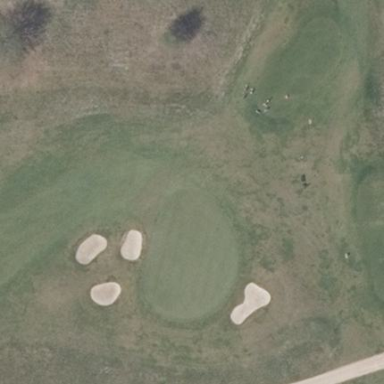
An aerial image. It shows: Golf green.